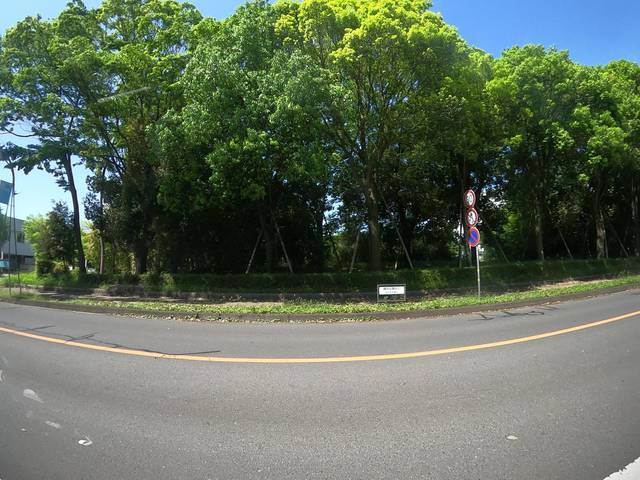
Region: Japan
Coordinates: 36.092, 140.104